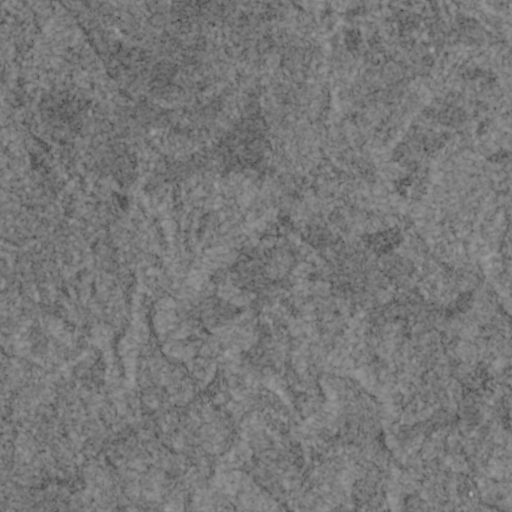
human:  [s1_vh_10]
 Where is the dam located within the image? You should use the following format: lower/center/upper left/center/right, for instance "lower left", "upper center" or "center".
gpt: The dam is located in the lower right of the image.
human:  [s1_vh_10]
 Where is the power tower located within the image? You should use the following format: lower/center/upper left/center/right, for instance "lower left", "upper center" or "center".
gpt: There is no power tower in the image.

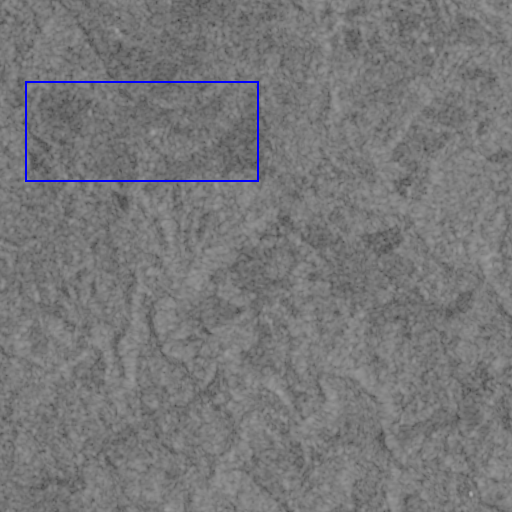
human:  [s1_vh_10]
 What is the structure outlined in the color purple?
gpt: There is no purple outline.
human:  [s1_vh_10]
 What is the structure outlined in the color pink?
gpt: There is no structure outlined in pink.